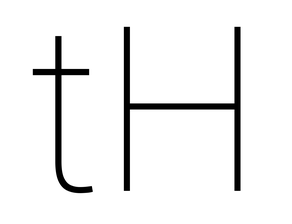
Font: Roboto_Thin